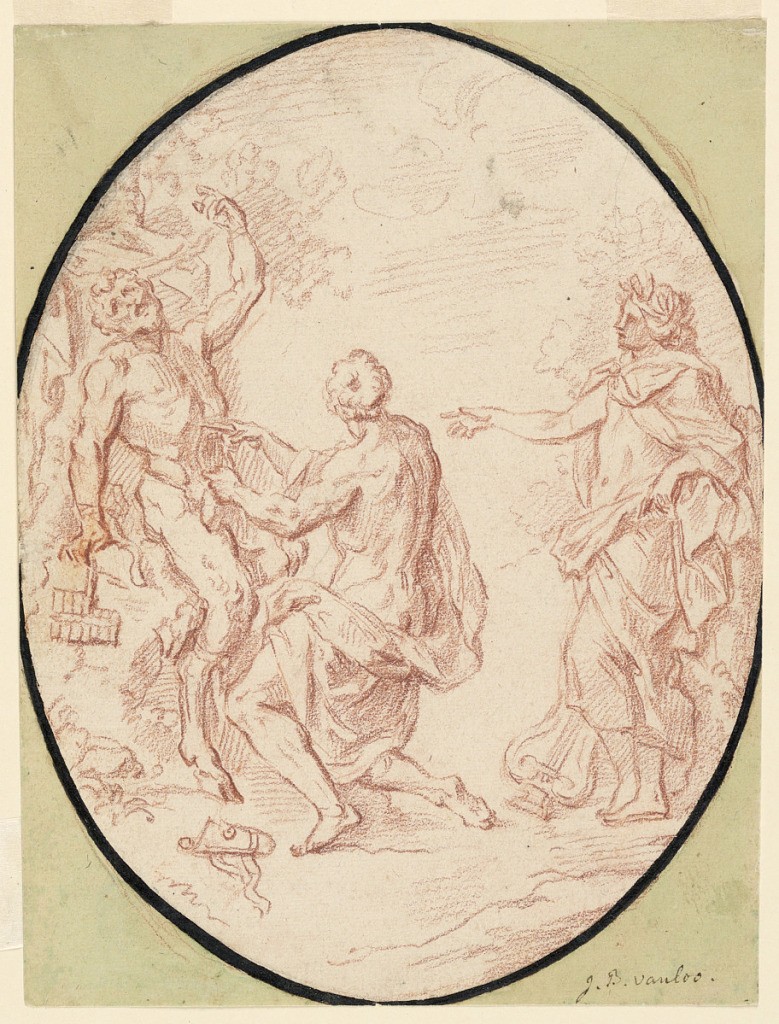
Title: Flaying of Marsyas
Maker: Jean-Baptiste van Loo, French, 1684 - 1745
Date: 1725–1745
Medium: Red chalk with traces of graphite, brush and green and black watercolor on laid paper
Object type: Drawing
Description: Marsyas is tied to a tree, at left. Apollo, standing at right, directs one of his servants, who is shown in from behind, to flay the prisoner.